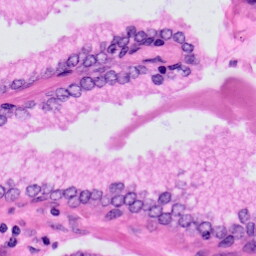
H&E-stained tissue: Prostate